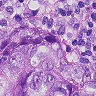
Metastatic tissue present: yes